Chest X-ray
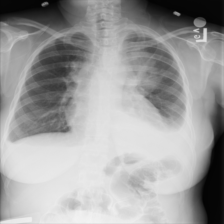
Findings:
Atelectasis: negative
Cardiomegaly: negative
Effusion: negative
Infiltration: negative
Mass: negative
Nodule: negative
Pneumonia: negative
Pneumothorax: negative
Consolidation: negative
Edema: negative
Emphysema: negative
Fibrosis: negative
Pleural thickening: negative
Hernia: negative